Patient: sex F, age 69
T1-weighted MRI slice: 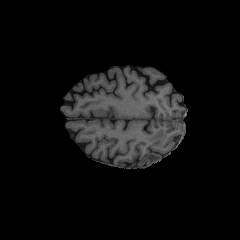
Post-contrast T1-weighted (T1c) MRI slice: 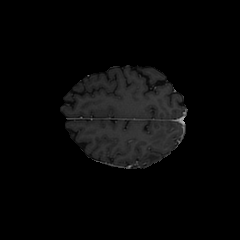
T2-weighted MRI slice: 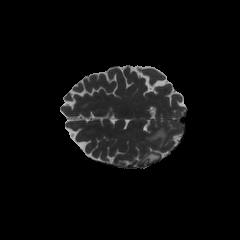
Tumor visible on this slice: yes
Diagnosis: Glioblastoma, IDH-wildtype
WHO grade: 4